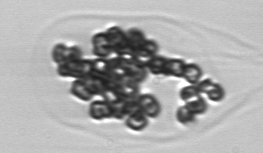
Label: Phaeocystis